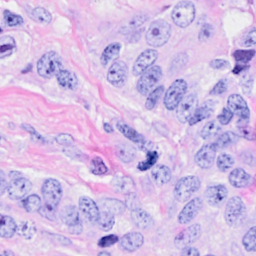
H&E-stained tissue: Breast